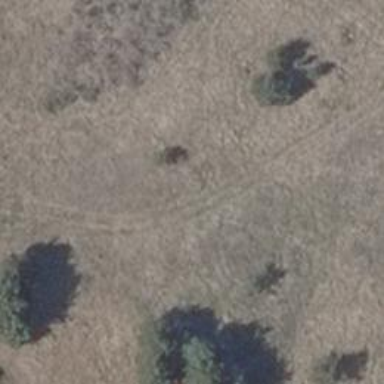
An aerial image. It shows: Grass track with Grade 4 tracktype.